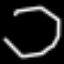
Label: octagon